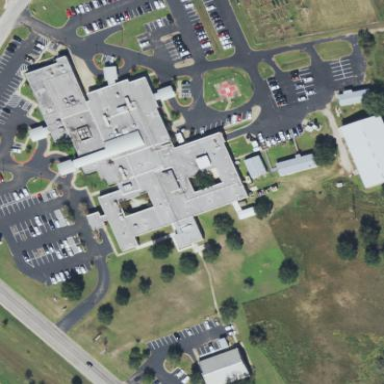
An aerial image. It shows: Hospital providing healthcare services.